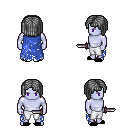
a pixel art fantasy rpg character, male body template, dark elf, purple skin, blue tattered cape, white pants, gray pageboy hairstyle, black slippers, dagger, four views (front, back, left, right), 2x2 character sprite sheet, small pixel art, hard edges, no anti-aliasing